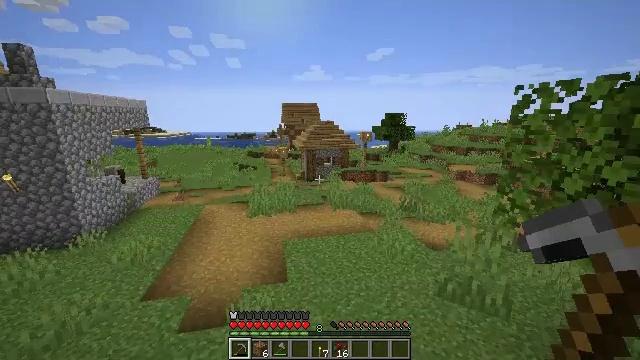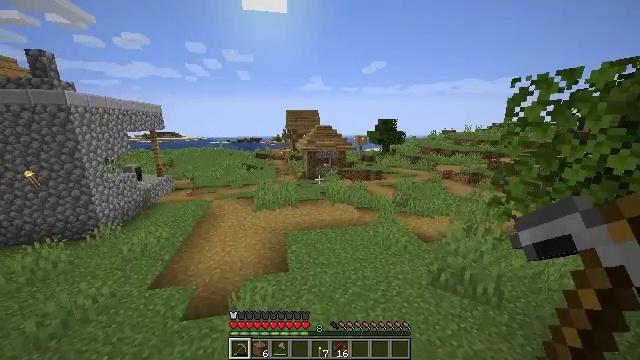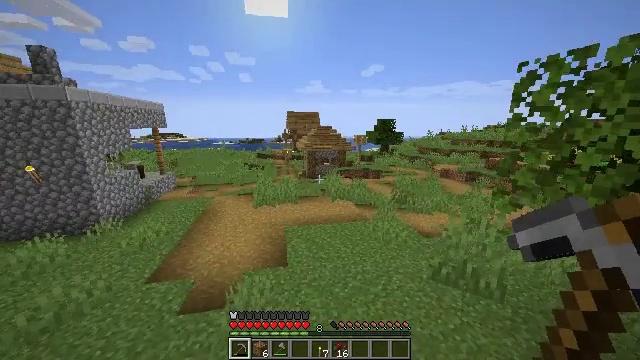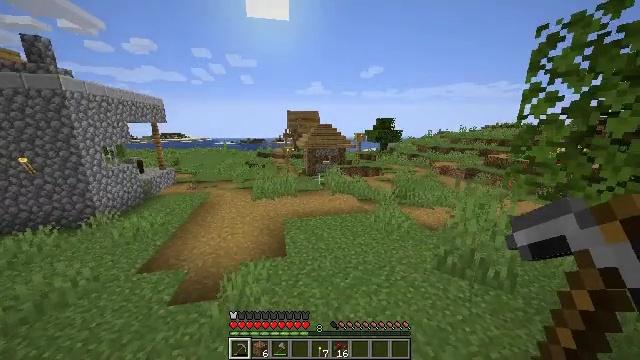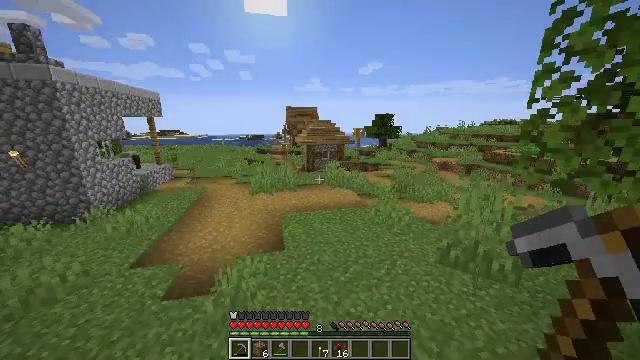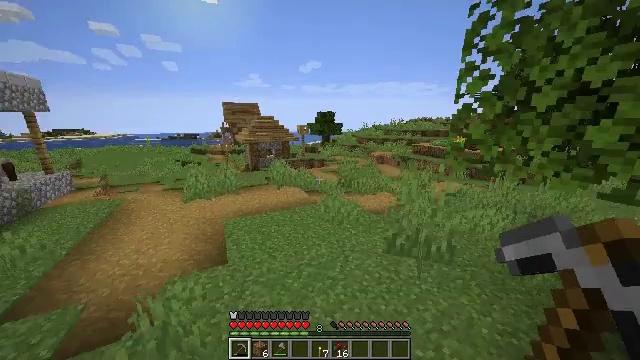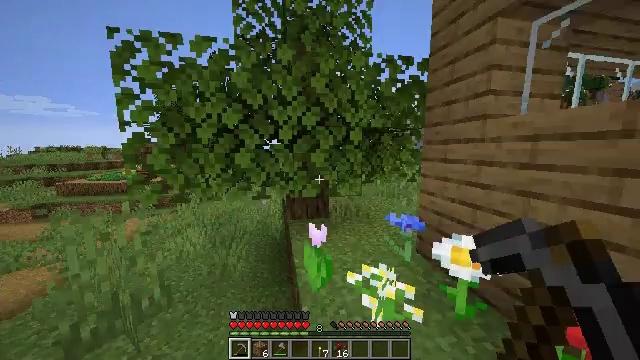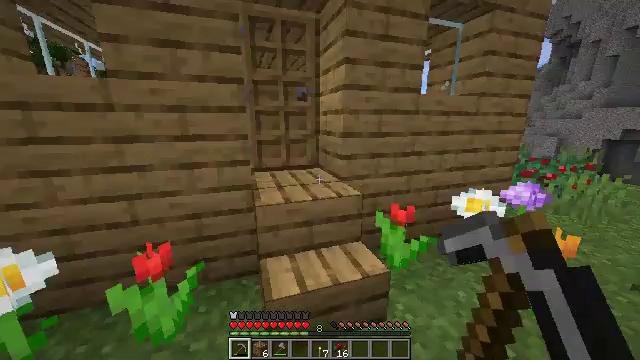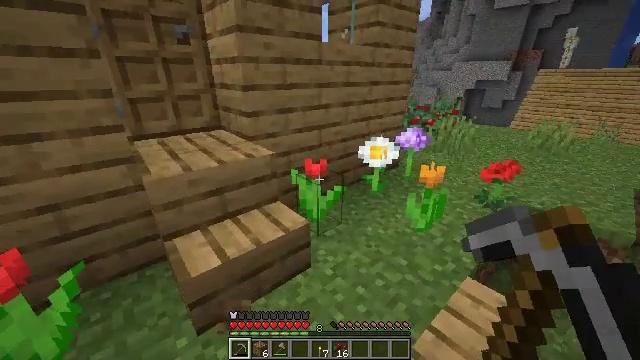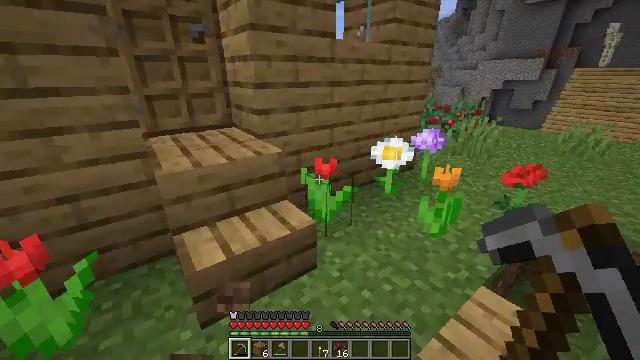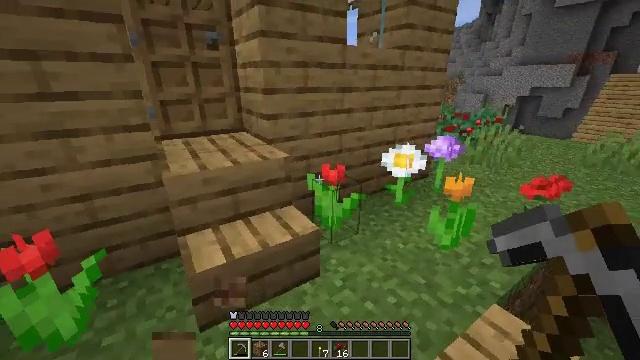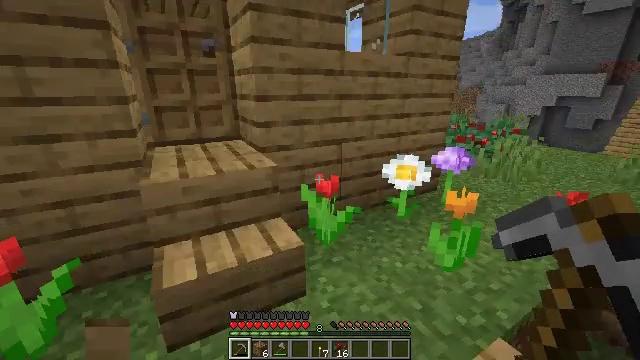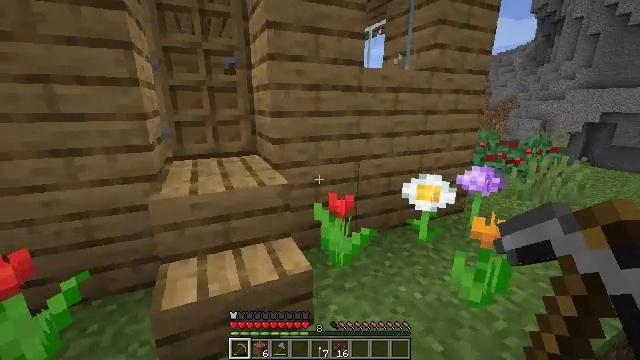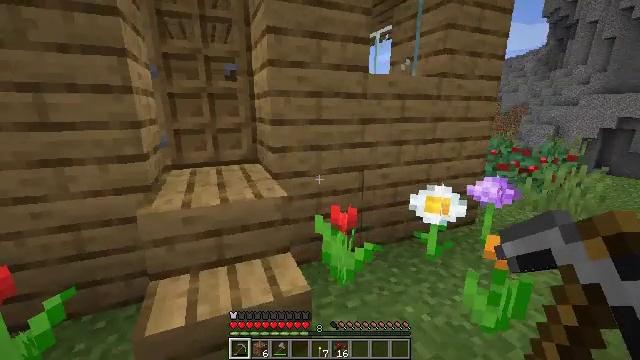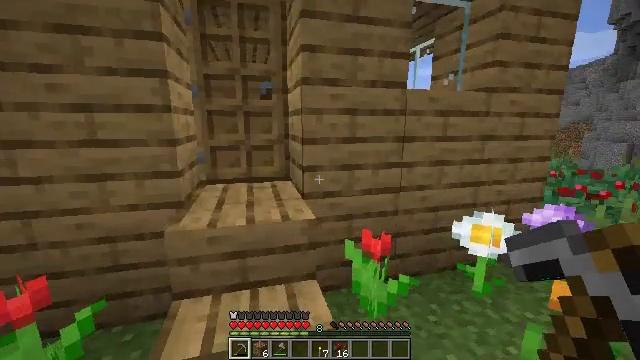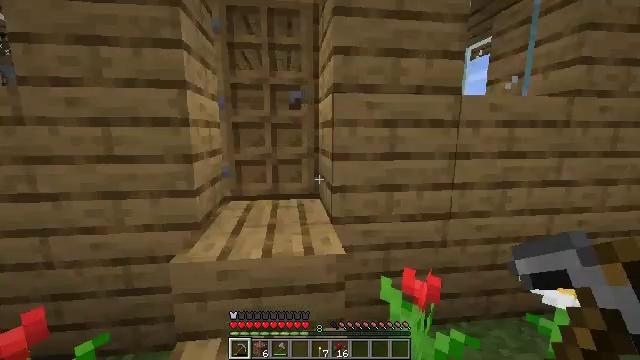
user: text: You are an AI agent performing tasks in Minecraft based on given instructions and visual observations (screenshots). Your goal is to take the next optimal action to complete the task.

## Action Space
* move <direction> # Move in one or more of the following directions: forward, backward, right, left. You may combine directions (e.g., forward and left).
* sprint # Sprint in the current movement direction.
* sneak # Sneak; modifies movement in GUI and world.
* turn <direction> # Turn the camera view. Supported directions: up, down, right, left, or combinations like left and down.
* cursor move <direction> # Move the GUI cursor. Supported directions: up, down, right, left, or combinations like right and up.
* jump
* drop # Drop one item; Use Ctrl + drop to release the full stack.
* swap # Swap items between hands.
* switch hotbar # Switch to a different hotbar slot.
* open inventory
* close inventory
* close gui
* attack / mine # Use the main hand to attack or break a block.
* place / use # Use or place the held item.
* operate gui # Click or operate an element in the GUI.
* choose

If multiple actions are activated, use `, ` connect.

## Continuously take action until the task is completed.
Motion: motion action
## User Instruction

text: Open the crafting table to craft a shield.
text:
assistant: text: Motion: move forward
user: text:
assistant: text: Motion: move forward
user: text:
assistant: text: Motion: move forward
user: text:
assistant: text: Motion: move forward
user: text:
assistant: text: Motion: move forward, turn right
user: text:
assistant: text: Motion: turn right and up
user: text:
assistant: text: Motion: turn right and down
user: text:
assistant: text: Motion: turn right and down
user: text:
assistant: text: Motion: move right, turn left
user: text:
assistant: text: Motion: move forward and move right, turn left and up
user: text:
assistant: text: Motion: move forward and move right, turn left and up
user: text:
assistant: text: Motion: move forward, turn left and up
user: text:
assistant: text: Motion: move forward, turn left and up
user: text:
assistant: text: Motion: move forward, turn left and up
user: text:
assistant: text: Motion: move forward, turn left and up
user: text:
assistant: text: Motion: move forward, turn left and up
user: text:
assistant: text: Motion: move forward, turn left, use / place
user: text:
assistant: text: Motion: move forward, turn left, use / place
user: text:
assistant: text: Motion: move forward, use / place
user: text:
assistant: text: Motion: move forward, use / place
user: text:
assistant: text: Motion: move forward
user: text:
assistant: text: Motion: move forward, turn left and down
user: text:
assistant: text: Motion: move forward, turn left and down
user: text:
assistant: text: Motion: move forward
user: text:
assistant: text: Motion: move forward
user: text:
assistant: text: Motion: move forward
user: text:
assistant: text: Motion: move forward and move right
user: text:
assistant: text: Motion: move forward and move right
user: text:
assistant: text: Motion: move right
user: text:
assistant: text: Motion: move right, turn left and down